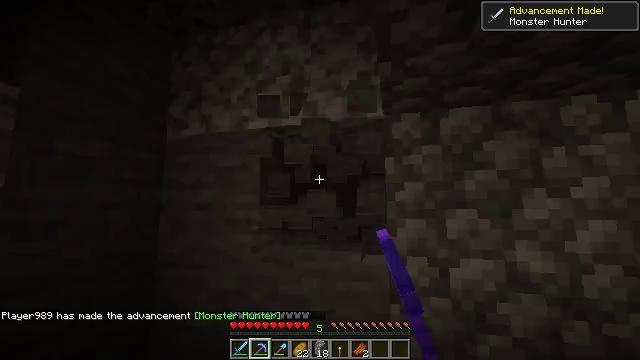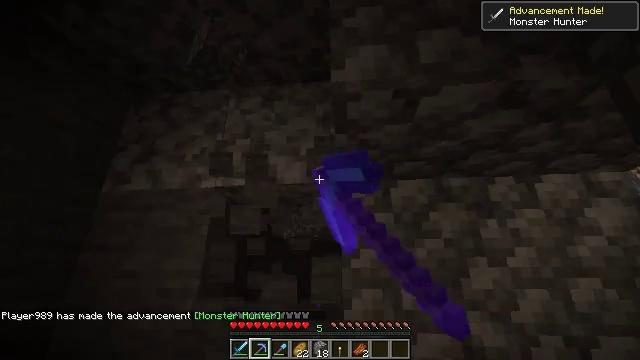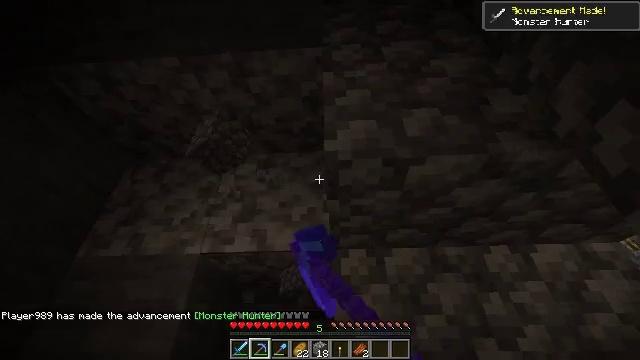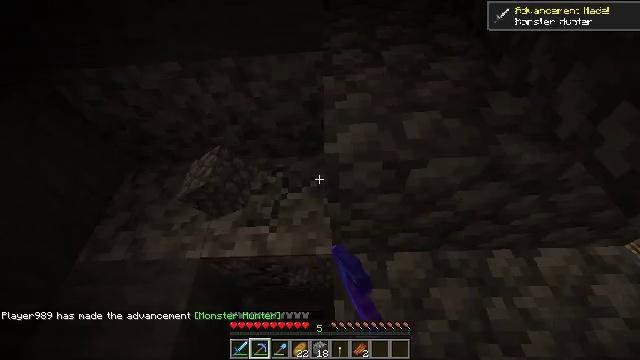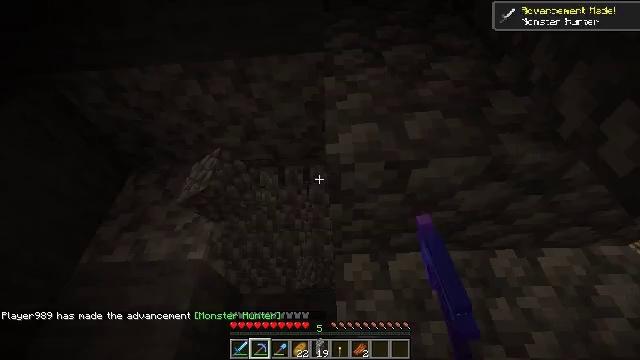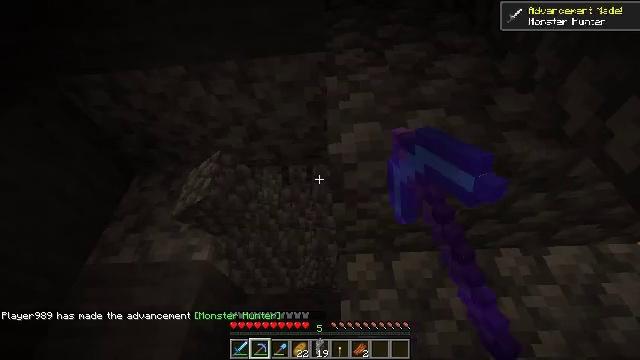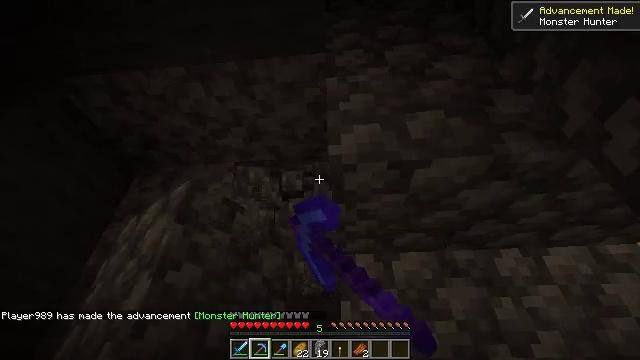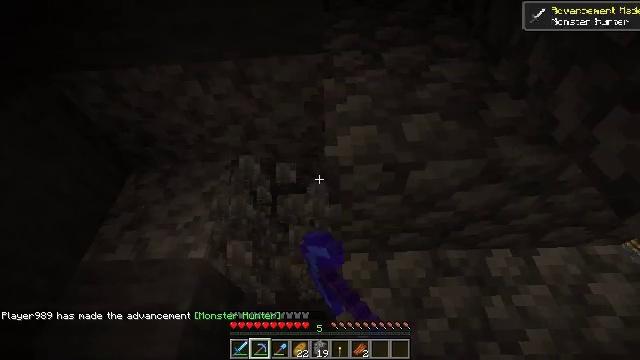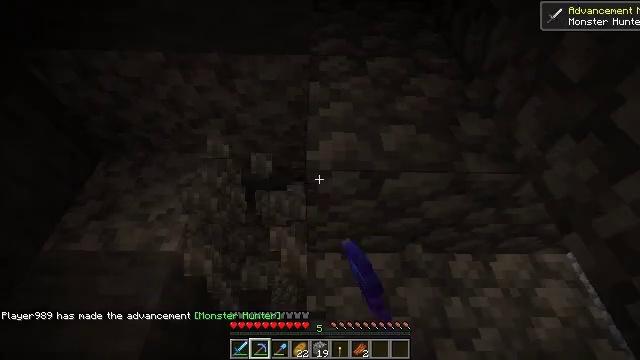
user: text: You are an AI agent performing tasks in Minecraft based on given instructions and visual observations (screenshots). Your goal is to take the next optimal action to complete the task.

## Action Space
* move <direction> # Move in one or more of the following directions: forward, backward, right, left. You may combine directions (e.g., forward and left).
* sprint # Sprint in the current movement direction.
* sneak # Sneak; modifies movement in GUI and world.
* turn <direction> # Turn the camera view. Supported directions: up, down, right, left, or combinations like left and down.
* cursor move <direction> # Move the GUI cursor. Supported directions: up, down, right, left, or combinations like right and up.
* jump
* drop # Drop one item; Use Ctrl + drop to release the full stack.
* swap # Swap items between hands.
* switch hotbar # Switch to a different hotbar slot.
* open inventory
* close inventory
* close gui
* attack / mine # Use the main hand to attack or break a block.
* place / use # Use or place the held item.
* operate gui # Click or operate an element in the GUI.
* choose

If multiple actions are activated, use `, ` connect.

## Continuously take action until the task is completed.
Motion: motion action
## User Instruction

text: Break the diorite block.
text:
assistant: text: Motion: sneak, turn right and up, attack / mine
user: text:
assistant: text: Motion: sneak, turn right and up, attack / mine
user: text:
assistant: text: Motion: sneak, turn up, attack / mine
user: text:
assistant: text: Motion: sneak, attack / mine
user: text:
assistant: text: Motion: sneak, attack / mine
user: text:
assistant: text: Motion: move back, sneak, attack / mine
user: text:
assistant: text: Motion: move back, sneak, turn right, attack / mine
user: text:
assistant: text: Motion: move back and move right, sneak, turn right, attack / mine
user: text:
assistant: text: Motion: sneak, attack / mine